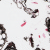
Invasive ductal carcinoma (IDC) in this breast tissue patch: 0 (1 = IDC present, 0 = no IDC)